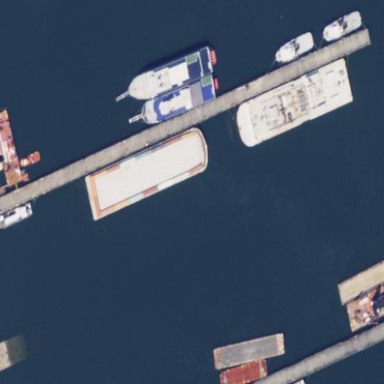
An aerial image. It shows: Man-made pier.